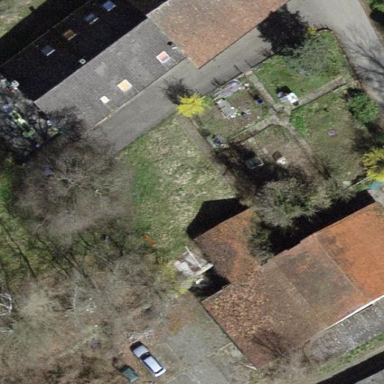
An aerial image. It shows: Farmyard area.